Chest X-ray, PA view. Patient: 67 years old, sex M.
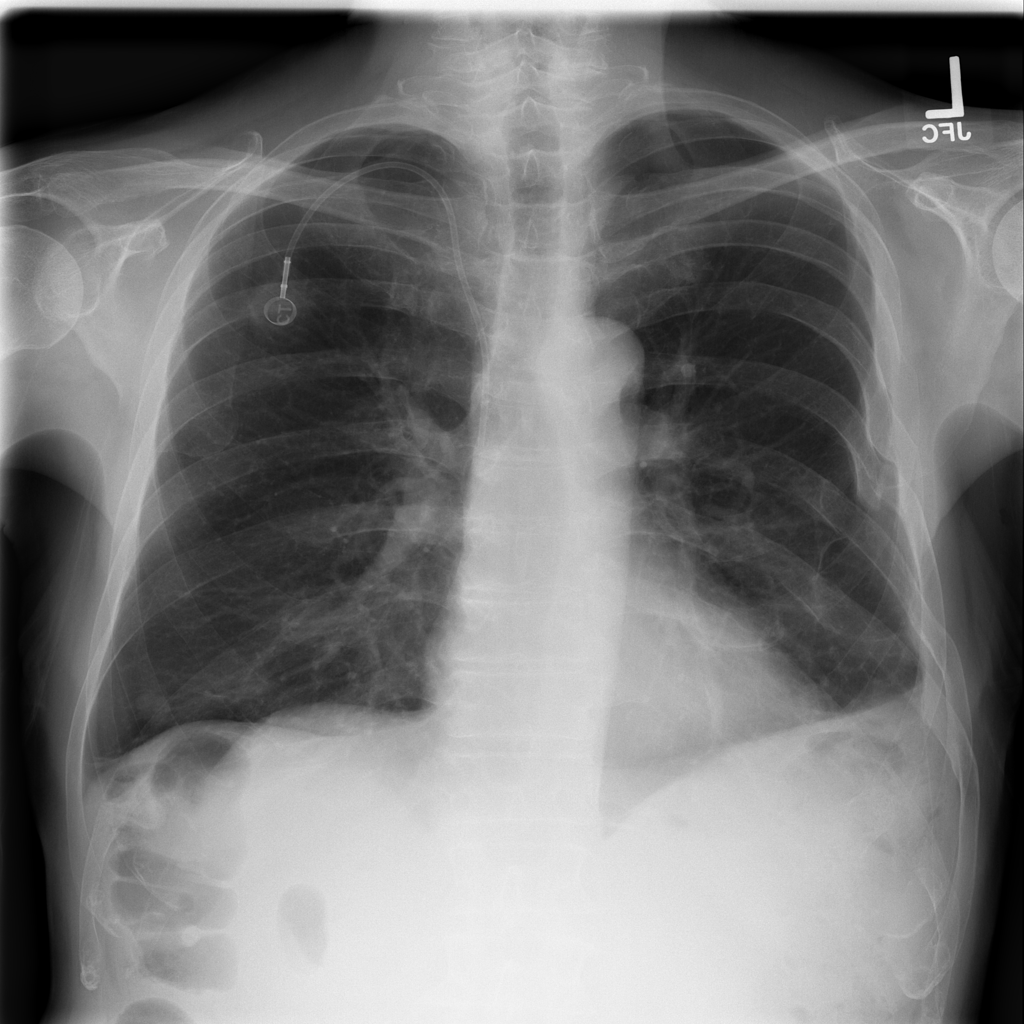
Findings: Nodule